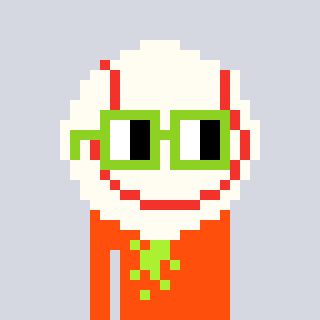
a pixel art character with square light green glasses, a baseball ball-shaped head and a orange-colored body on a cool background